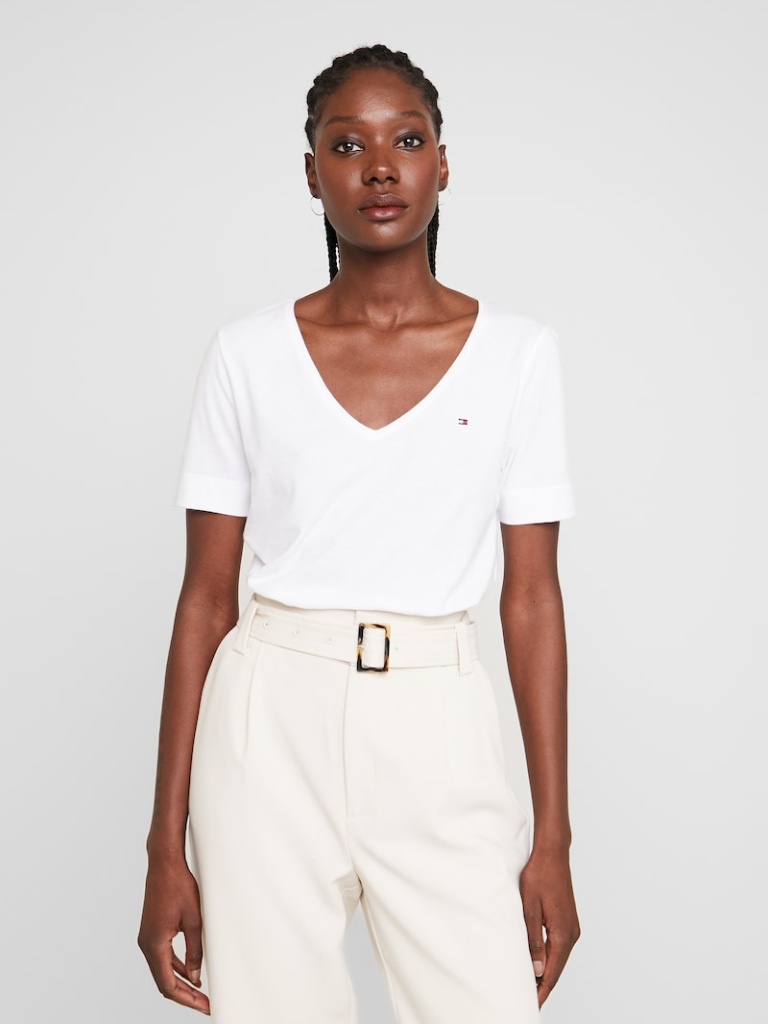
cotton relaxed short sleeve hip length Fully Tucked in v-neck t-shirt